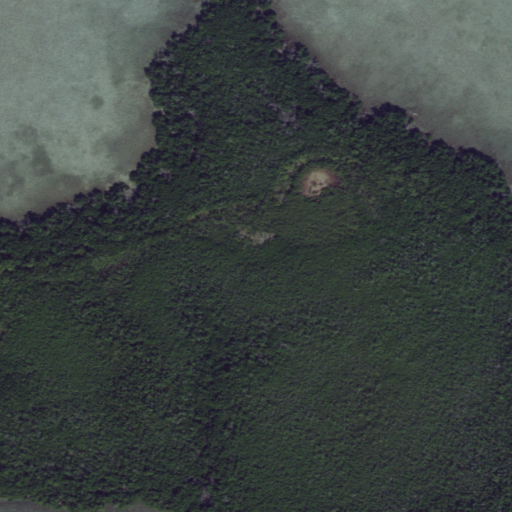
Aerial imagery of island in Florida named West Harbor Key containing herbaceous wetlands, open water, and woody wetlands